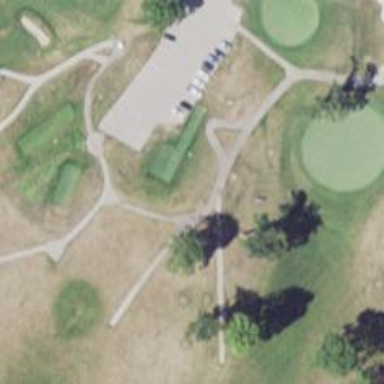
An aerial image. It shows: Path for both roads and golfers.